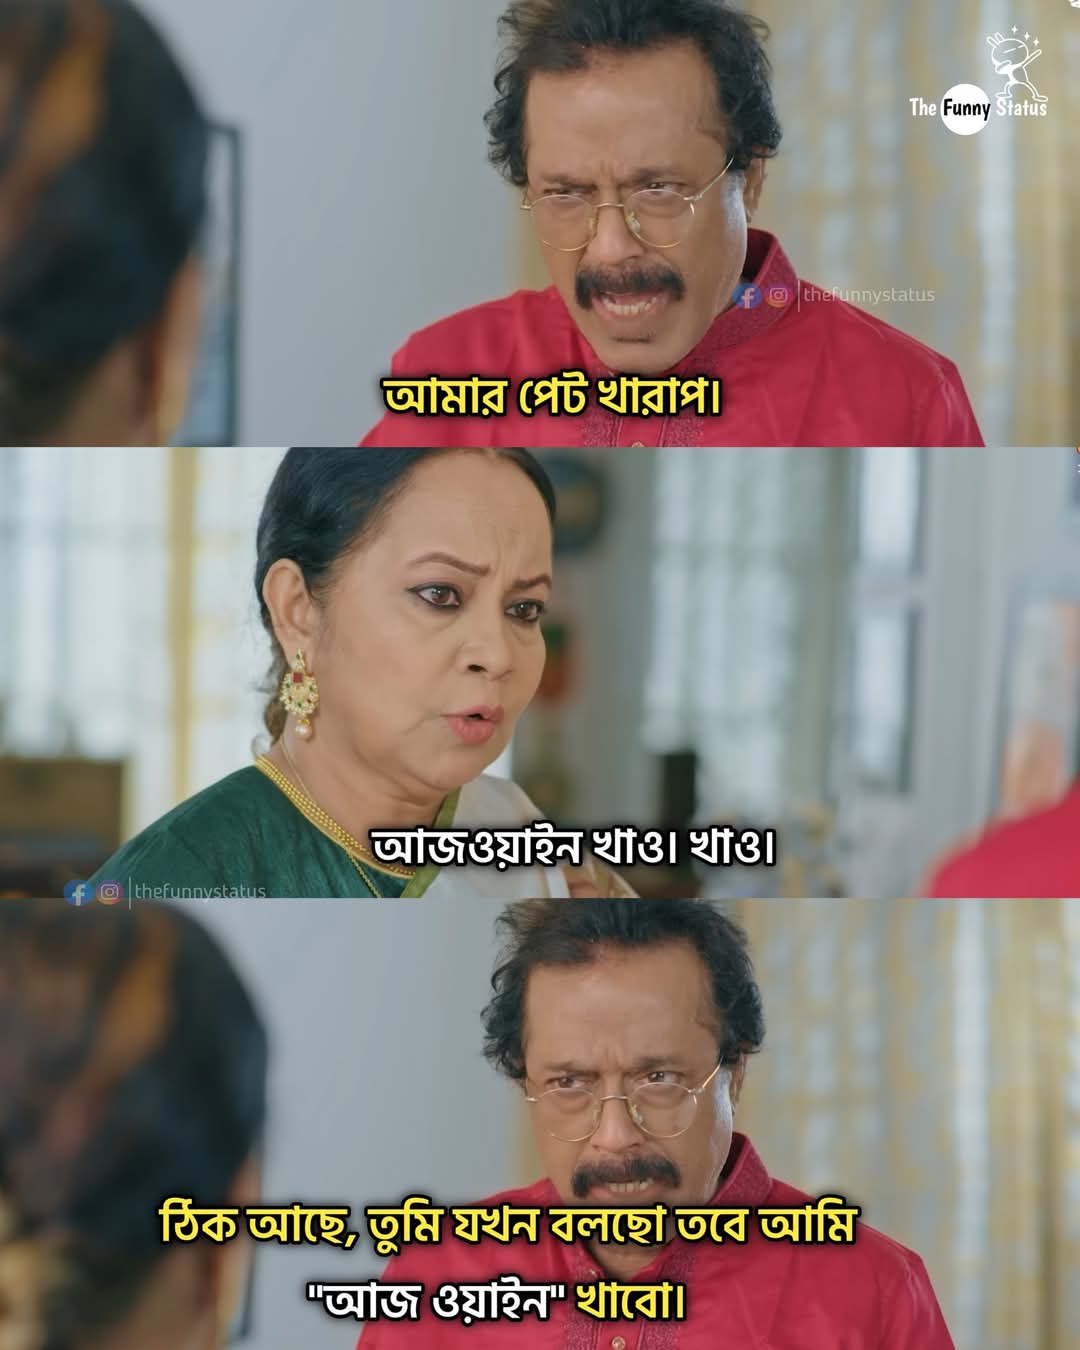
Text: আমার পেট খারাপ।
আজওয়াইন খাও। খাও।
ঠিক আছে, তুমি যখন বলছো তবে আমি "আজ ওয়াইন" খাবো।
Label: Hate
Hate category: Personal Offence
Targeted group: Individual